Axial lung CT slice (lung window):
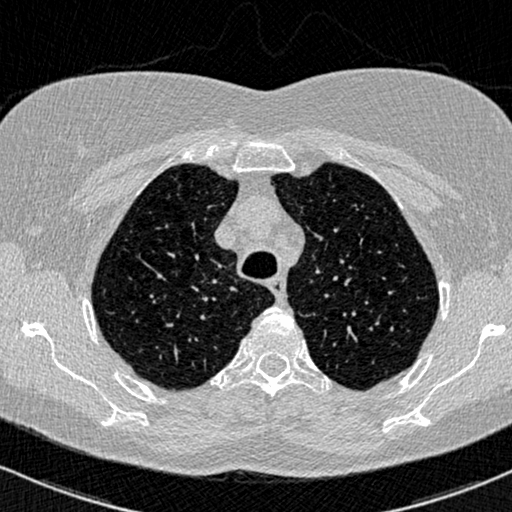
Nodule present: no